Question: i am testing my website using HTTPS. The response time is higher when i used the default implementation. The response time is getting reduced if i use implementation as HTTPclient 3.1. Why there is a difference in response time between HTTPclient 4 and HTTPclient 3.1? To test my website with https, do i need to use HTTPclient 4 or HTTPclient 3.1 ? Which will provide me the exact response time as like in browser?
Below is my sample test plan,

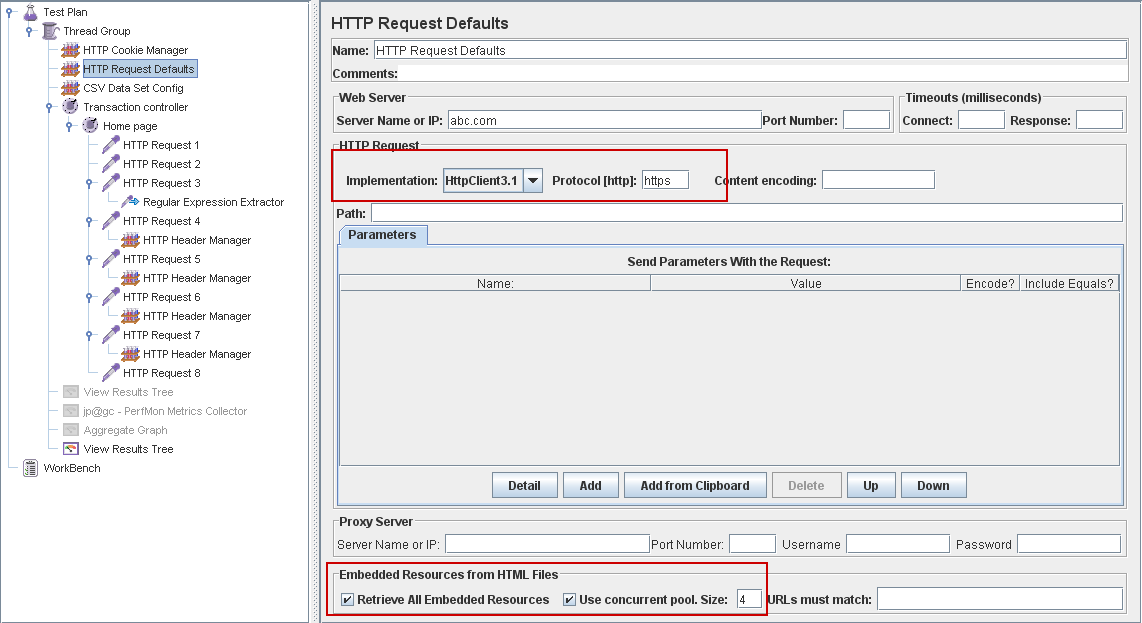
Answer: As per <URL>
> HTTP Request - this has an implementation drop-down box, which selects the HTTP protocol implementation to be used:
Java - uses the HTTP implementation provided by the JVM. This has some limitations in comparison with the HttpClient implementations - see below.
HTTPClient3.1 - uses Apache Commons HttpClient 3.1. This is no longer being developed, and support for this may be dropped in a future JMeter release.
HTTPClient4 - uses Apache HttpComponents HttpClient 4.x.
Blank Value - does not set implementationon HTTP Samplers, so relies on HTTP Request Defaults if present or on jmeter.httpsampler property defined in jmeter.properties
The Java HTTP implementation has some limitations:
There is no control over how connections are re-used. When a connection is released by JMeter, it may or may not be re-used by the same thread.
The API is best suited to single-threaded usage - various settings are defined via system properties, and therefore apply to all connections.
There is a bug in the handling of HTTPS via a Proxy (the CONNECT is not handled correctly). See Java bugs <PHONE> and <PHONE>.
It does not support virtual hosts.
'HTTPClient4'.
However if you need your requests to be as much as possible you need to consider using following components:
- <URL>